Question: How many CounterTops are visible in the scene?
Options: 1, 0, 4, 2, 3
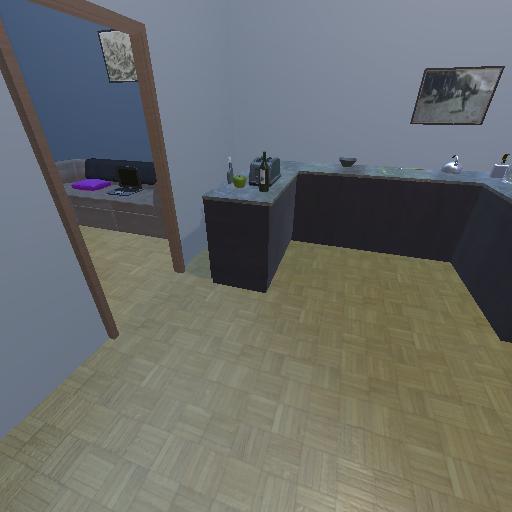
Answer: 1